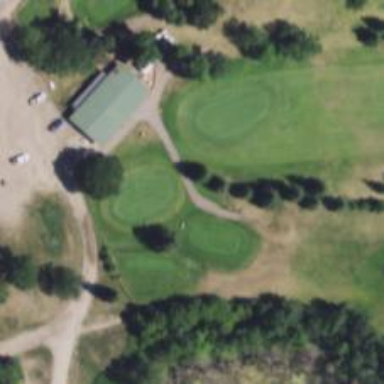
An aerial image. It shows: Path for golf carts.